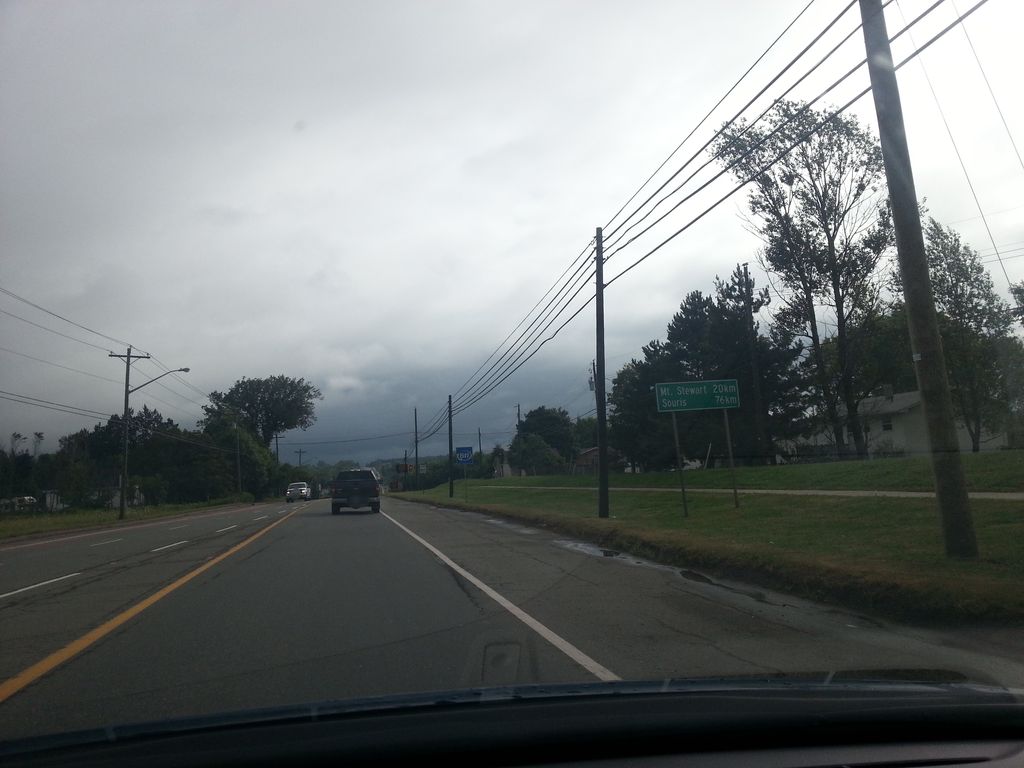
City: charlottetown